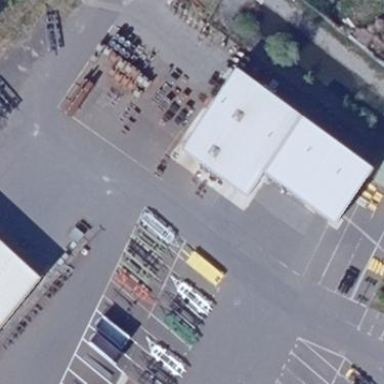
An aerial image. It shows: Industrial building.